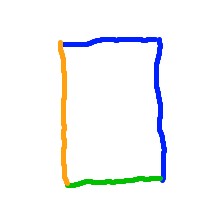
Shape: rectangle